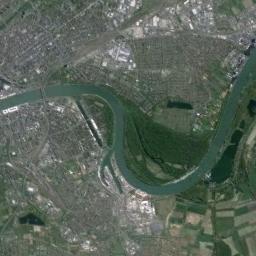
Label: river